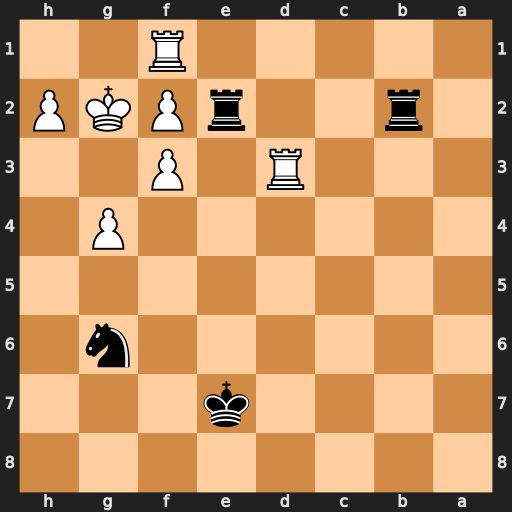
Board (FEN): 8/4k3/6n1/8/6P1/3R1P2/1r2rPKP/5R2
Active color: b
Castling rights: -
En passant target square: -
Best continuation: Nf4+ Kg3 Nxd3